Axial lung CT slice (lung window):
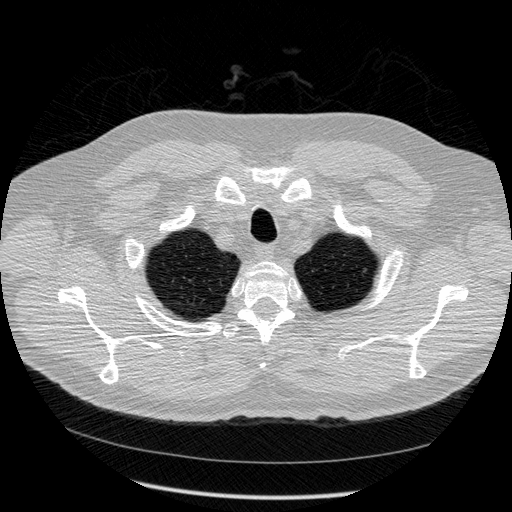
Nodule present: yes
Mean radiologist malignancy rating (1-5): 2